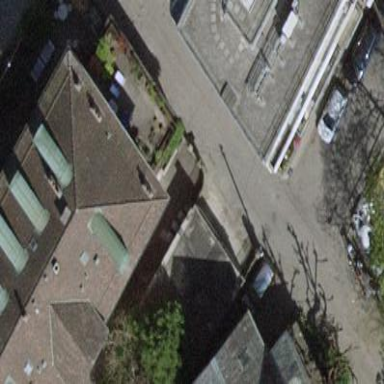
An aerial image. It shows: Group of garages.